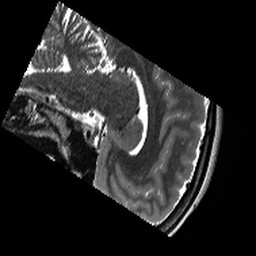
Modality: T2w
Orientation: sagittal
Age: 24
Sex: female
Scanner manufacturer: siemens
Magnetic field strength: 3 T
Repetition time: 13.15 s
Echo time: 0.082 s